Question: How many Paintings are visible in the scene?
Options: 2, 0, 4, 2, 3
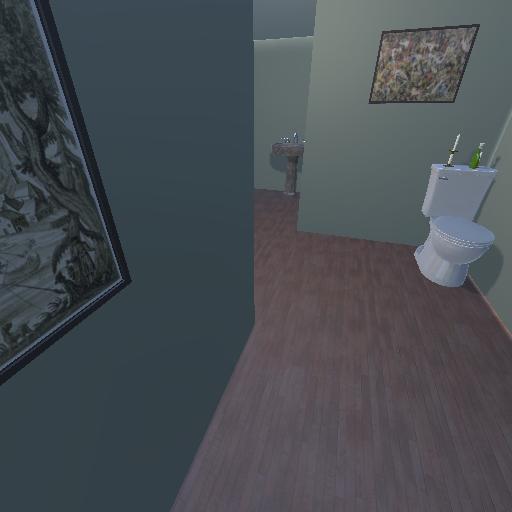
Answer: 2